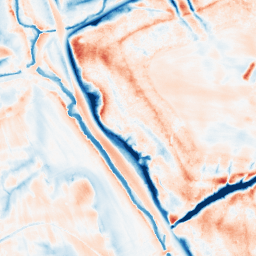
Category: edge_preserving
Decomposition family: guided
Decomposition parameters: radius: 8
eps: 1
Upsampling method: bicubic
Upsampling parameters: scale: 2
Upsampling scale: 2